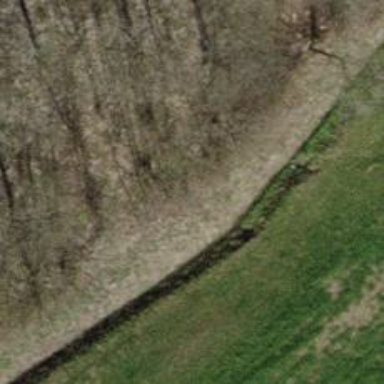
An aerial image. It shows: Ditch in the surroundings.